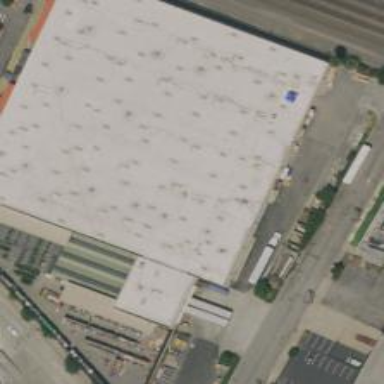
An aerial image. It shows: Commercial building.